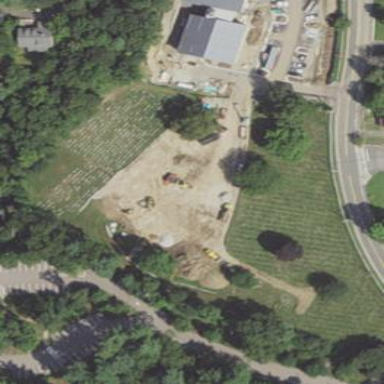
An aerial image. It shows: Cemetery.